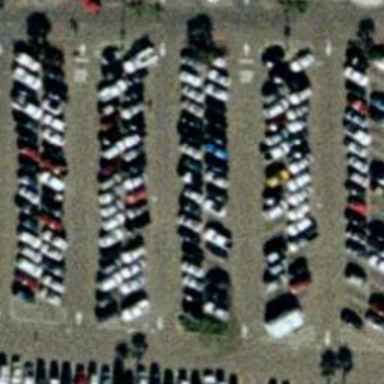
Lots of cars parked neatly in the parking lot .